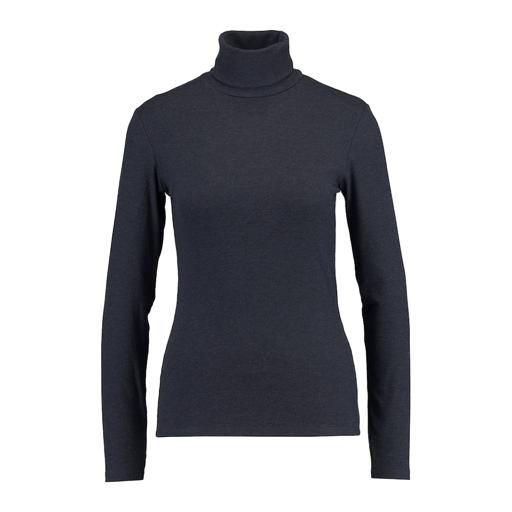
high-neck top, turtleneck tee, high-neck ribbed-jersey t-shirt, white background